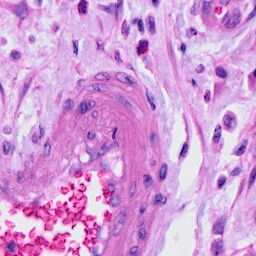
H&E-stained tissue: Cervix